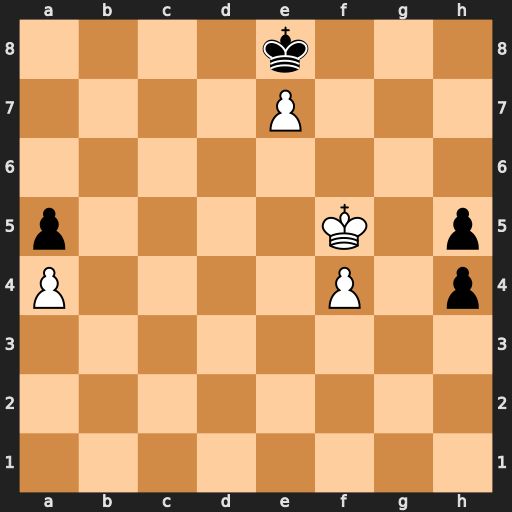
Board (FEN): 4k3/4P3/8/p4K1p/P4P1p/8/8/8
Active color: w
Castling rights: -
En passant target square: -
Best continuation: Ke6 h3 f5 h2 f6 h4 f7#